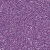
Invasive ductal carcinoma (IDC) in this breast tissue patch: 1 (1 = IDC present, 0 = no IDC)